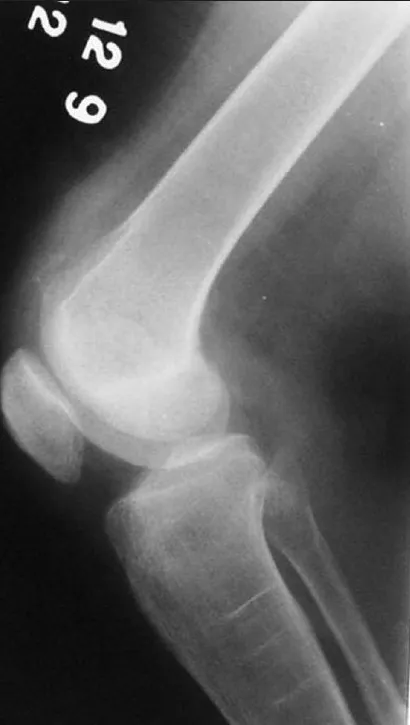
X-ray of right knee lateral view shows a slight inferior displacement of patella with loss of quadriceps tendon bulge just above it; calcification is seen in suprapatellar region.
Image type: radiology (x_ray)